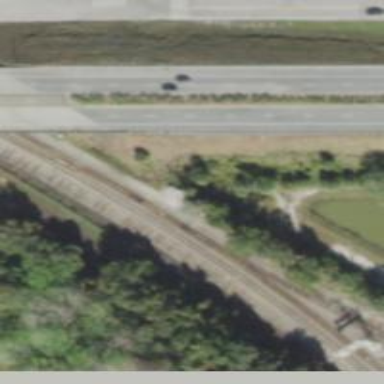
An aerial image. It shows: Railway track.